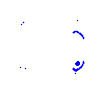
Particle: pion